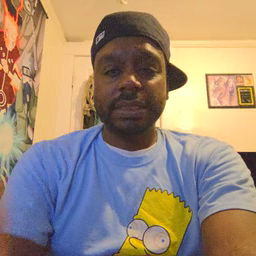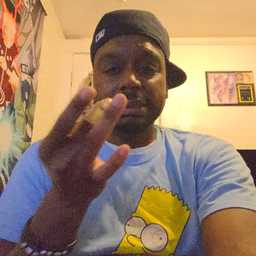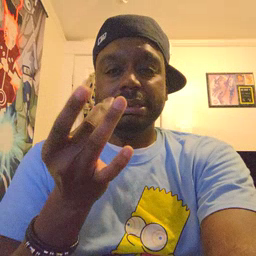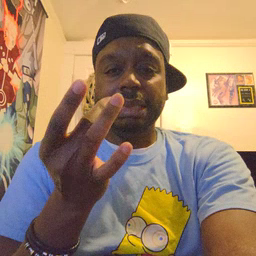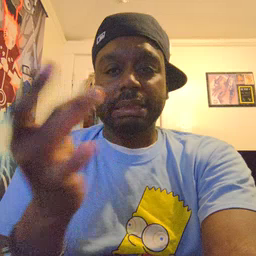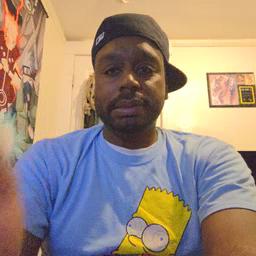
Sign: sticky